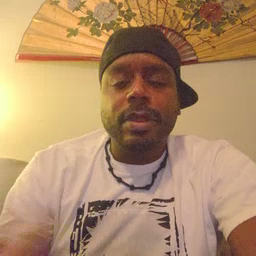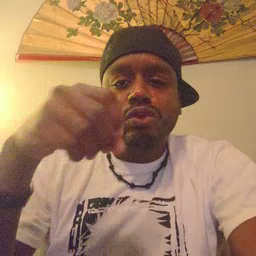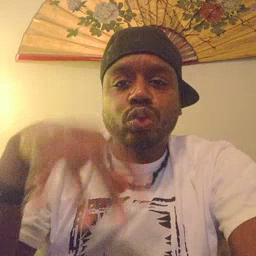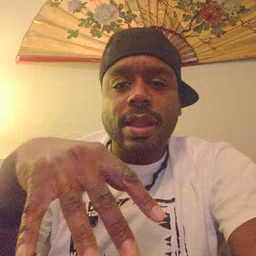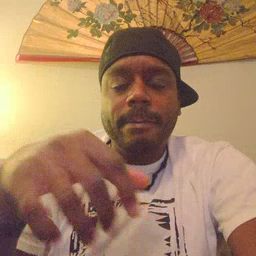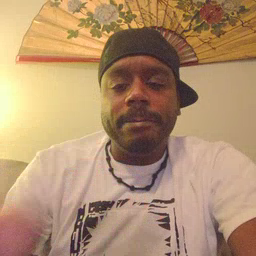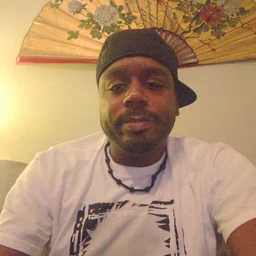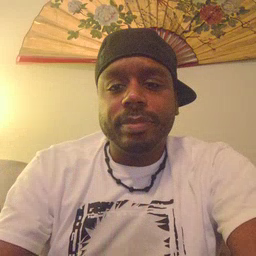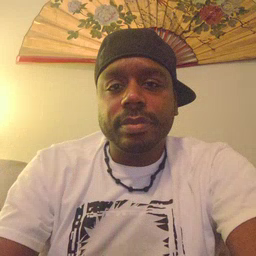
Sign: drop